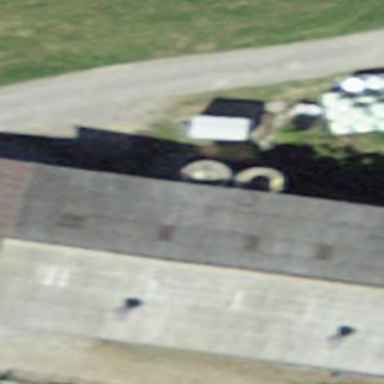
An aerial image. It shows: Rural barn.